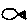
Label: fish